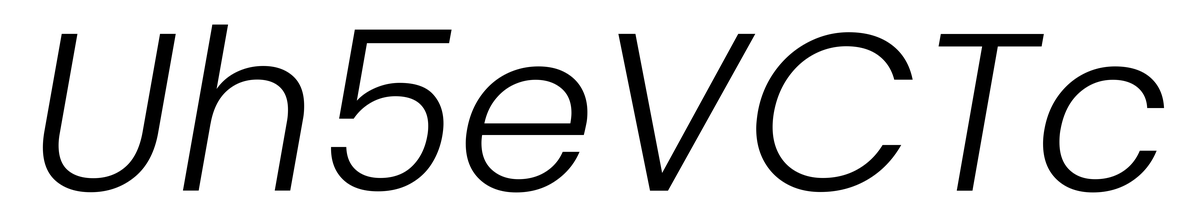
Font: Poppins-LightItalic